Question: I'm implementing my first iOS 5.1 application using XCode 4.3.2 and I'm experimenting a strange XCode interface builder behavior.
I created a ViewController with NIB file in the interface builder and when connecting any UI object to the ViewController .h in order to create the IBOutlet properties, the dialog windows to set the outlet properties doesn't show the Storage field.
To be clear, the interface builder show this dialog:

instead of this one:
<URL>
Consequently, the code generated by the interface builder is like the following:
'''
@property (unsafe_unretained, nonatomic) IBOutlet UILabel *labelName;
'''
while the code I'm expecting is:
'''
@property (weak, nonatomic) IBOutlet UILabel *labelName;
'''
This behavior starts to occurs from a couple of days and just for one project, so my suspicious is that I accidentally changed some project setting.
Any help to restore the XCode Interface Builder behaviour in order to generate ARC code?
Thanks in advance.
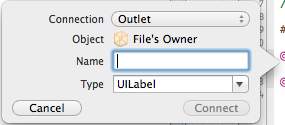
Answer: I bet your target is 4.x right? In that case you can't use weak and so it uses unsafe_unretained. They're the same thing except unsafe_unretained does not automatically nil the pointer for you but that doesn't particularly matter for your use case.